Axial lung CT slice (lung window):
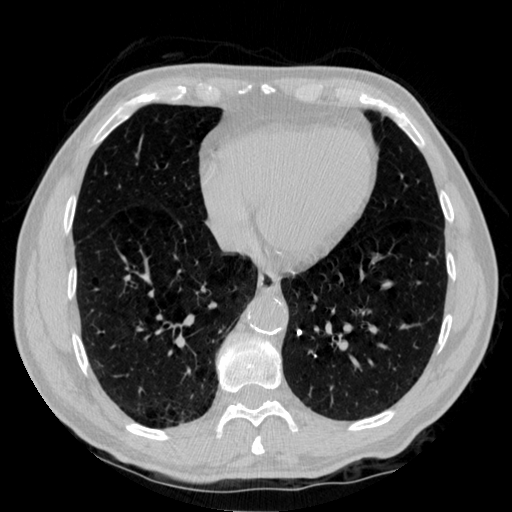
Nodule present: no